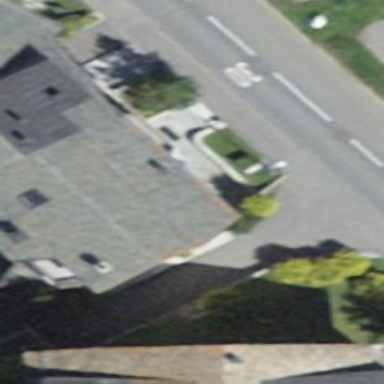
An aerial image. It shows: Part of building.